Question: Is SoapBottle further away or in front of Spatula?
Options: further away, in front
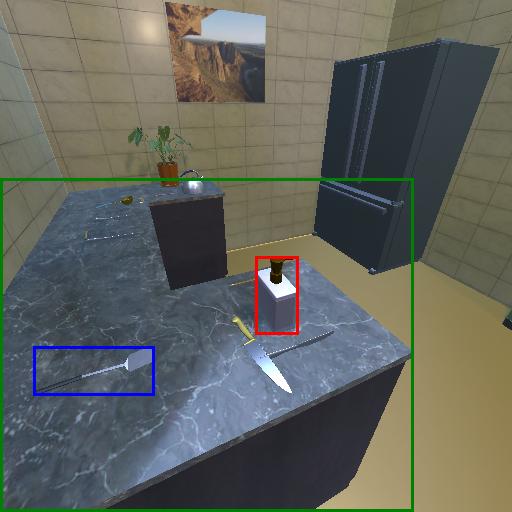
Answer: further away